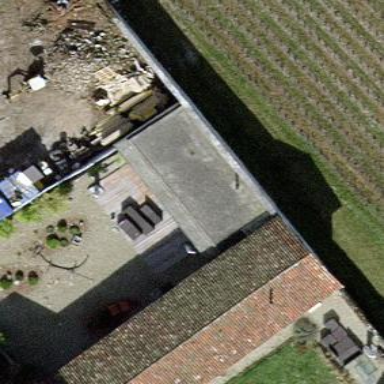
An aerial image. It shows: View of roof of building.